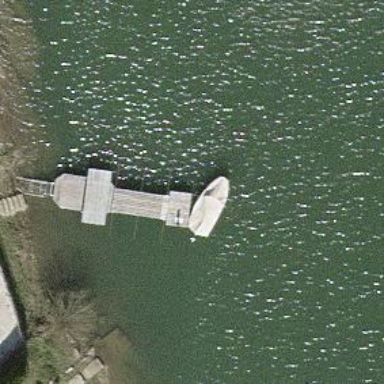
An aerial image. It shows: Man-made pier.